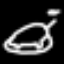
Label: frog